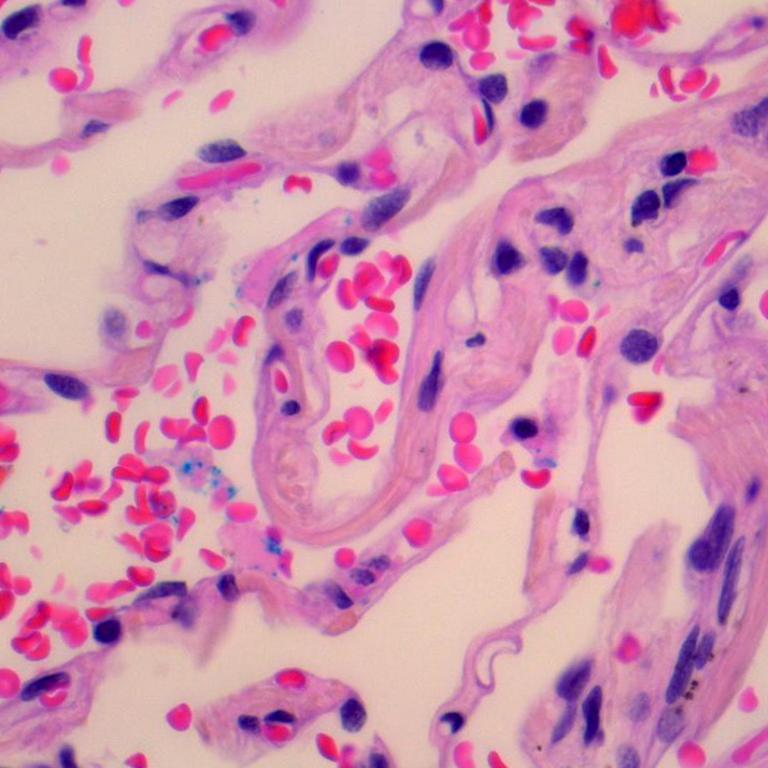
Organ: lung
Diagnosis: benign